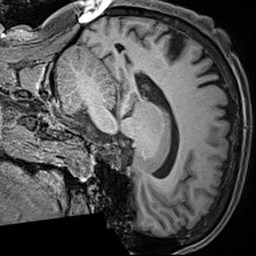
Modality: T1w
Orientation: sagittal
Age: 72
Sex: male
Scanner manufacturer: siemens
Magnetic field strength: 3 T
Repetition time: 2.4 s
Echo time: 0.0022 s